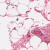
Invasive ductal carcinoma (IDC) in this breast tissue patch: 0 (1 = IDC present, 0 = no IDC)